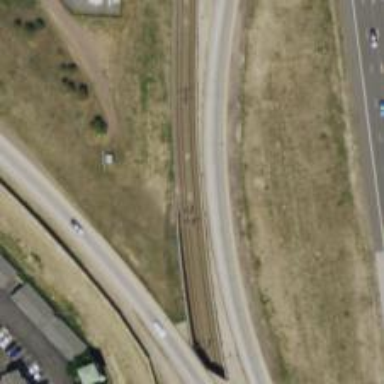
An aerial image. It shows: Light rail railway with electrified contact line.